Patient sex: F
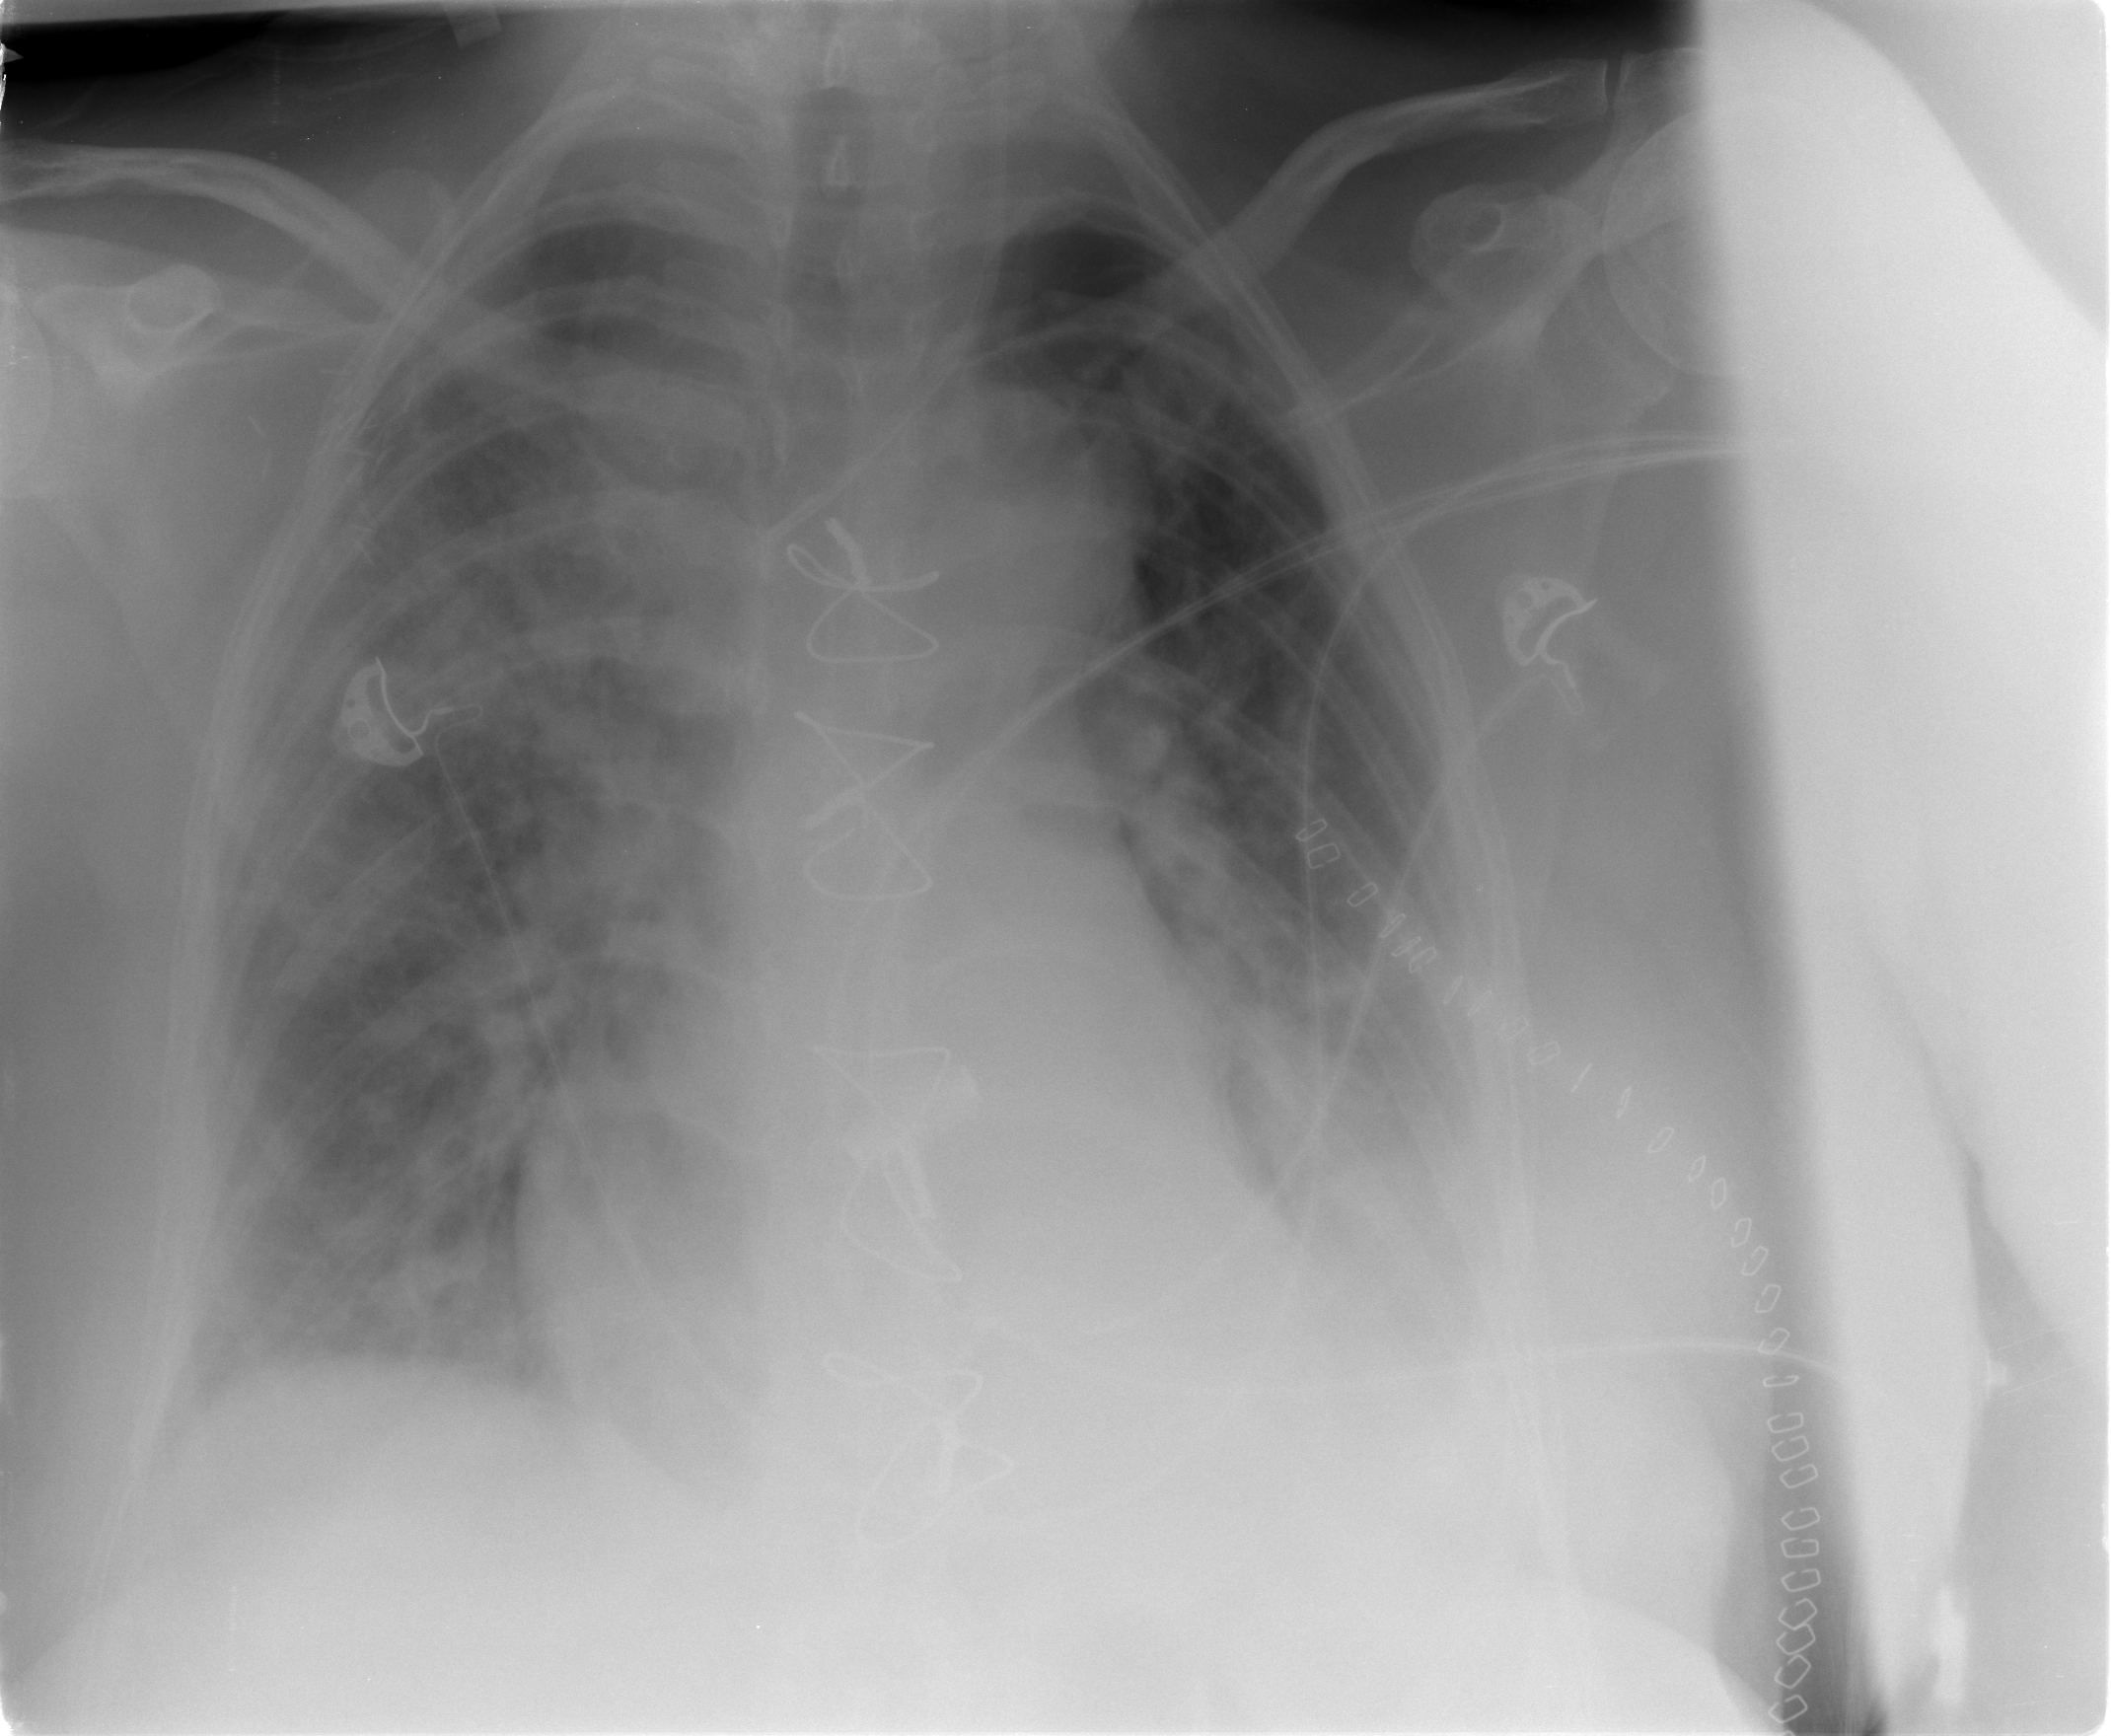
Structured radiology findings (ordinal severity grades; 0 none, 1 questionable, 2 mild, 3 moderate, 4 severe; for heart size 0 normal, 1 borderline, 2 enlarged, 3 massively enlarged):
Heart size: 2
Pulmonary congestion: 2
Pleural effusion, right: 0
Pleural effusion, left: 2
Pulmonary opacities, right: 2
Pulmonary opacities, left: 2
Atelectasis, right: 2
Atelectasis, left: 2